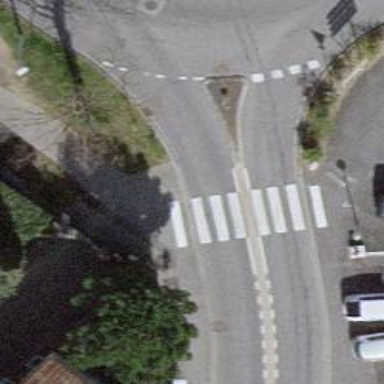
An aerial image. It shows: Uncontrolled zebra crossing on the road.